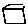
Label: square